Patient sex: M
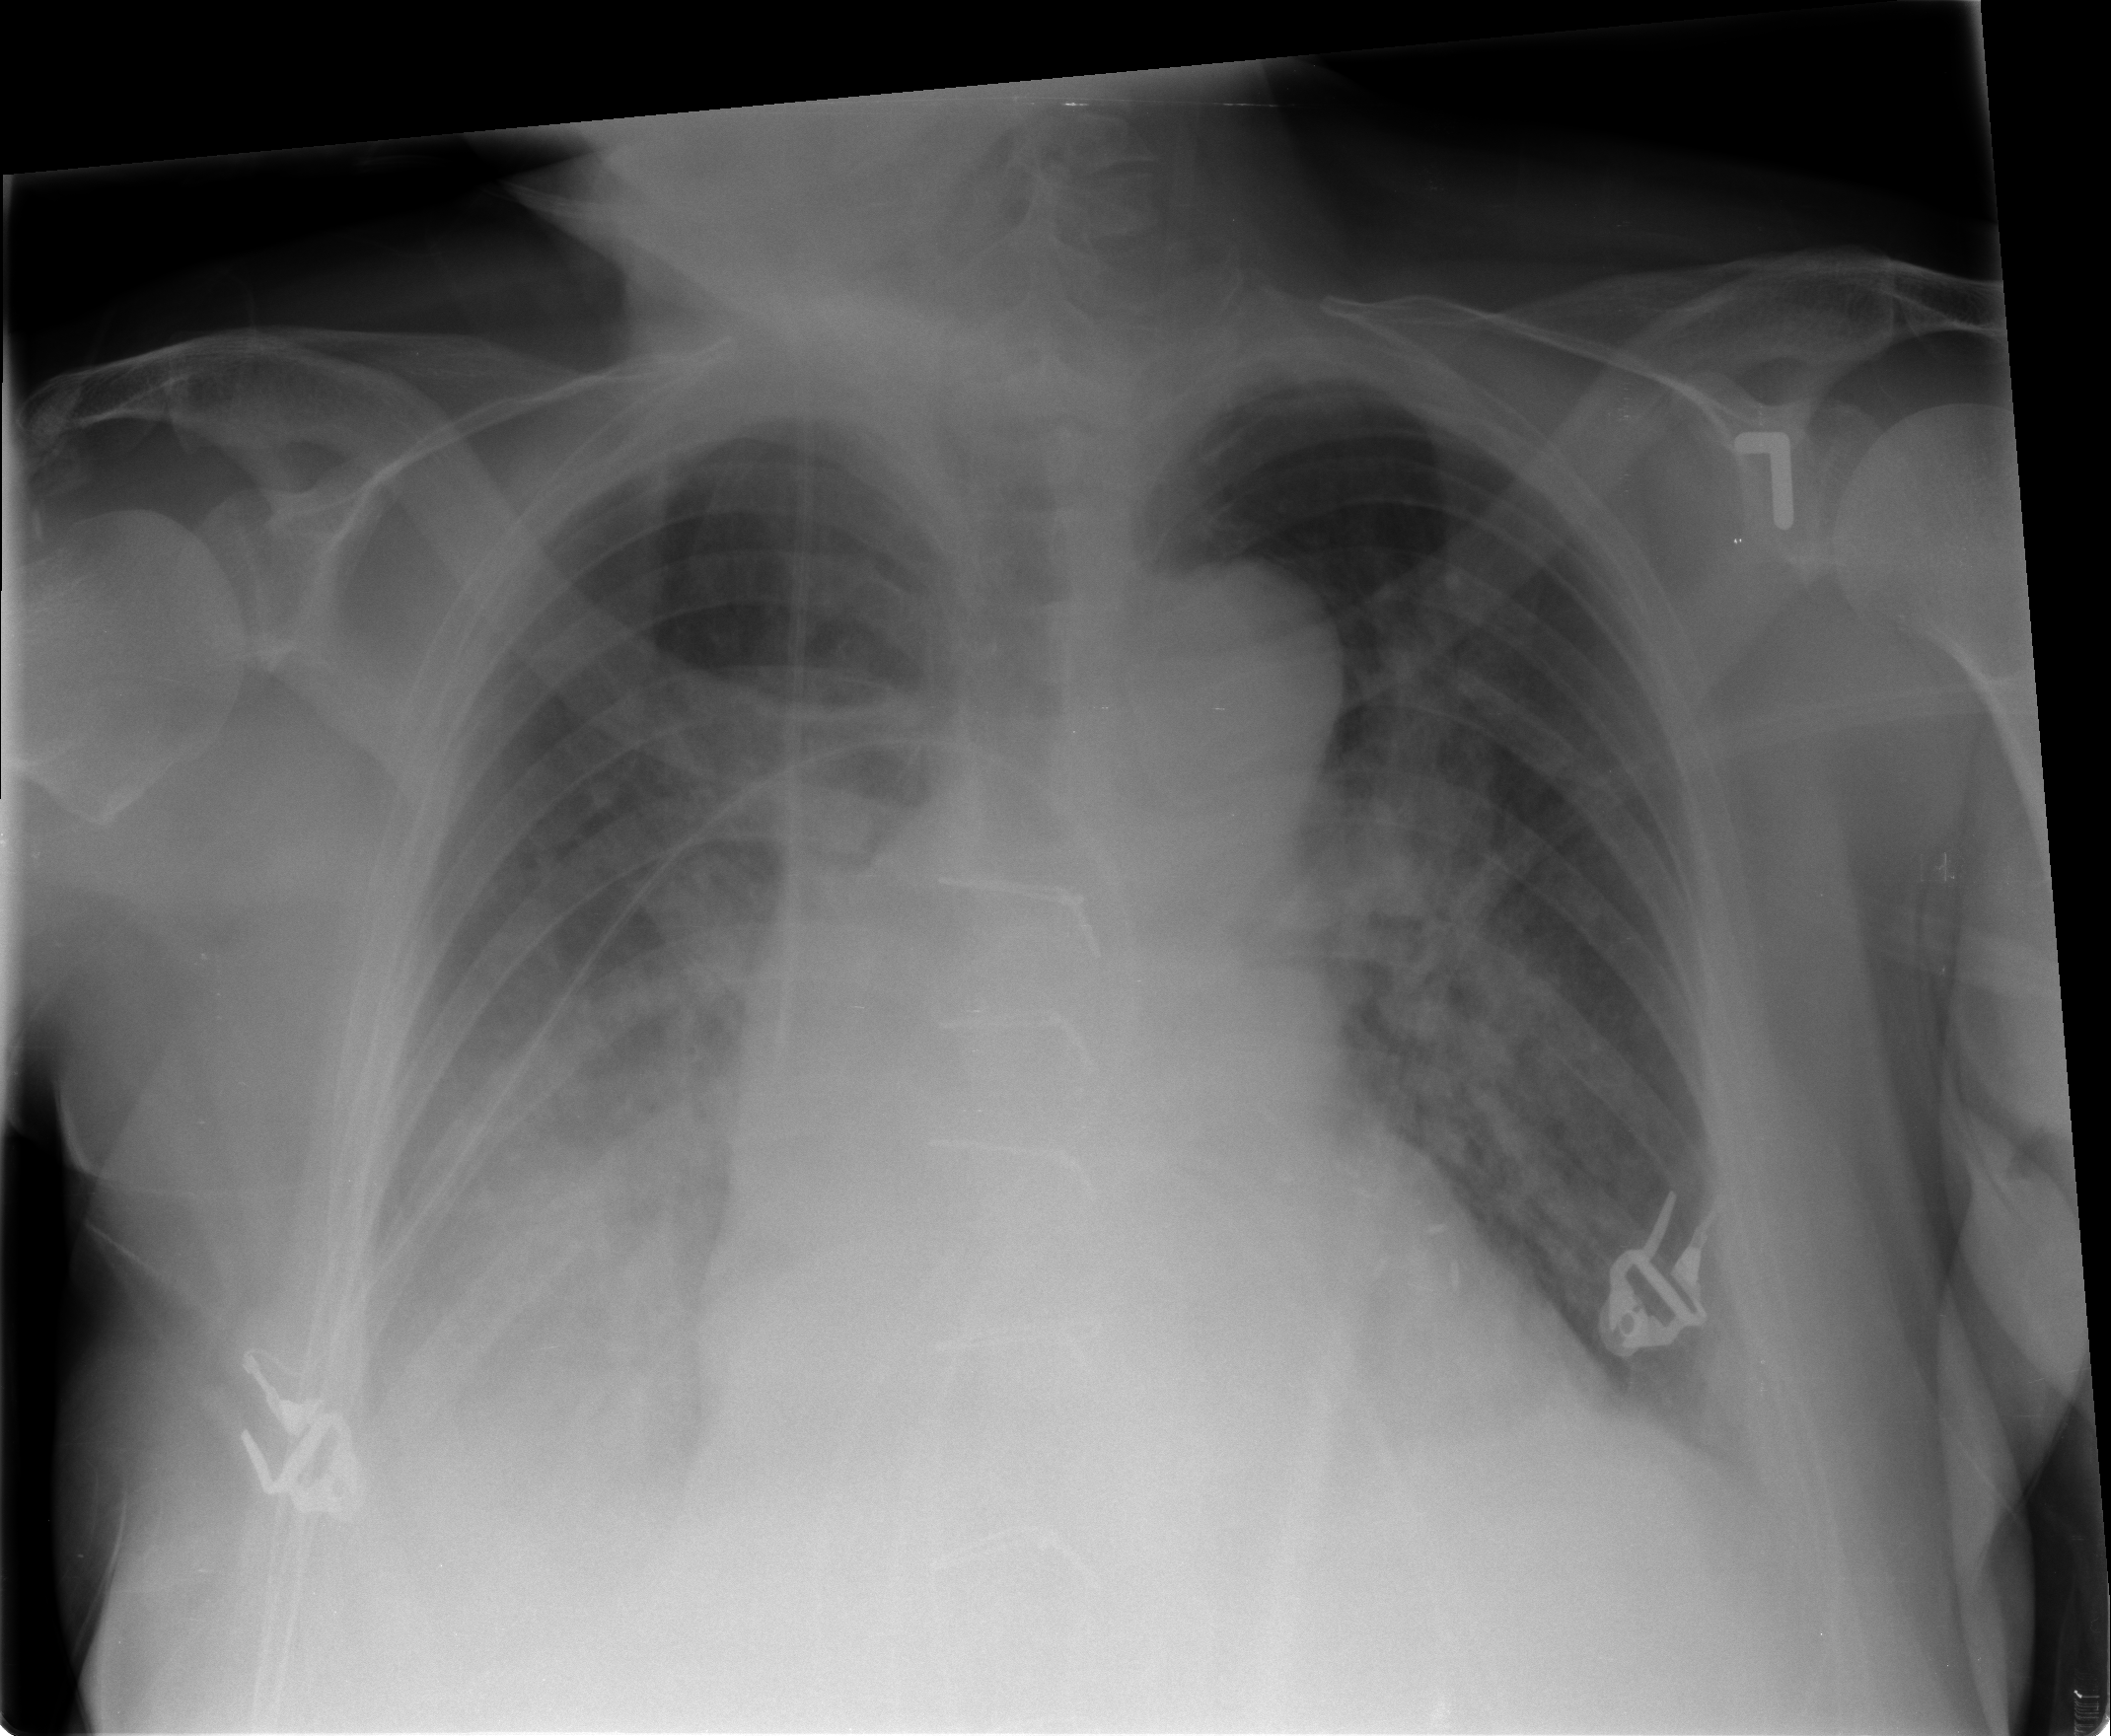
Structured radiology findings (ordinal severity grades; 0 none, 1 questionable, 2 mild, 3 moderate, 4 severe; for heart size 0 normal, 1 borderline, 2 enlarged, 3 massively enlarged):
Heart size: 2
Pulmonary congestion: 2
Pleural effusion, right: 2
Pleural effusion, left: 1
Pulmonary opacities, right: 2
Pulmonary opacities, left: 1
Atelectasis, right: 2
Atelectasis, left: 2